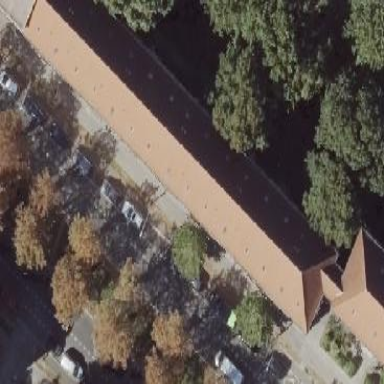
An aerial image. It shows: Hipped roof apartment building.